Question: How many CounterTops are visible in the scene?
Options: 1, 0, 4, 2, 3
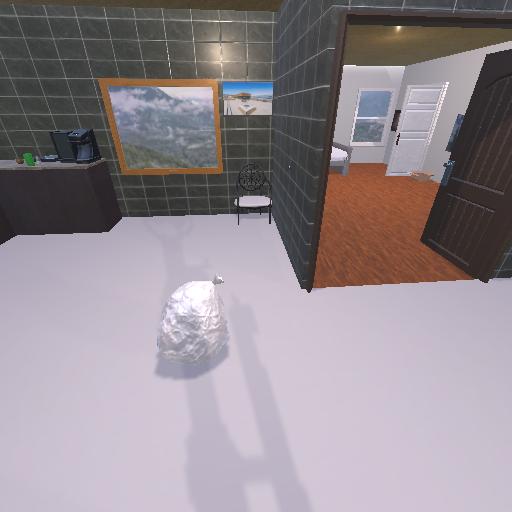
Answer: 1